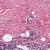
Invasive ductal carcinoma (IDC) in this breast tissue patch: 1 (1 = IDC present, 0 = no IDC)